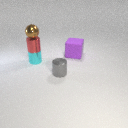
small brown metal sphere above small red metal cylinder